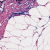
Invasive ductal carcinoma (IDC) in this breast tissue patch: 0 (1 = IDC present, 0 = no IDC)